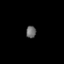
Tissue: skin
Cell type: Epithelial cells
Senescence score: 0.2536
Nuclear area (px): 120
Mean DAPI intensity: 103.792